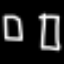
Label: square